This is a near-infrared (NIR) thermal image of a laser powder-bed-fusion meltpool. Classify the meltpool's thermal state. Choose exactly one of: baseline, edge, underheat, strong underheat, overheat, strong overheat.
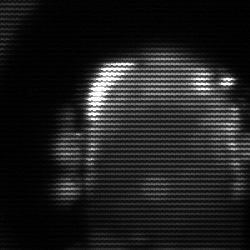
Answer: baseline